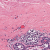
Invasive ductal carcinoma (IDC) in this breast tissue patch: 0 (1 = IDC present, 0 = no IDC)